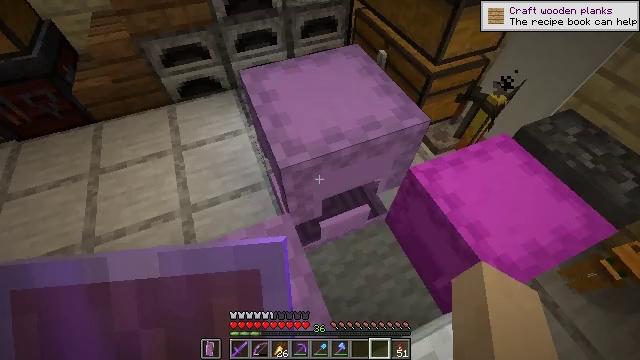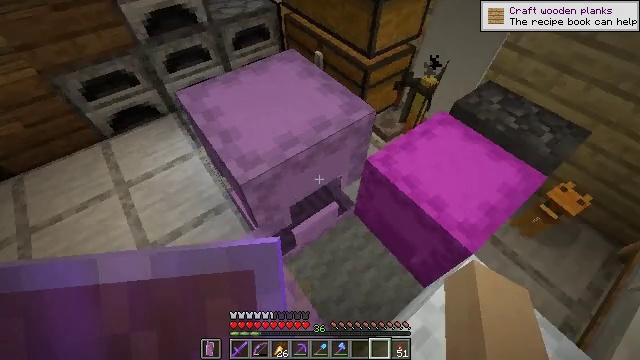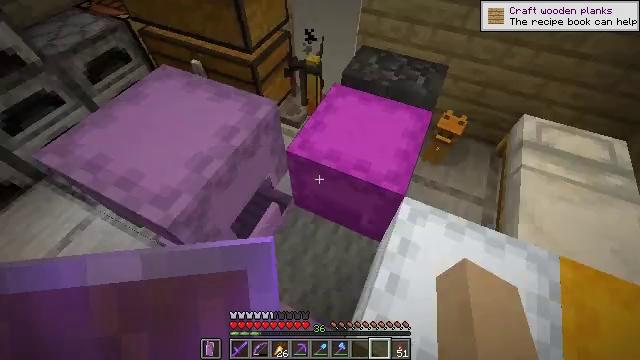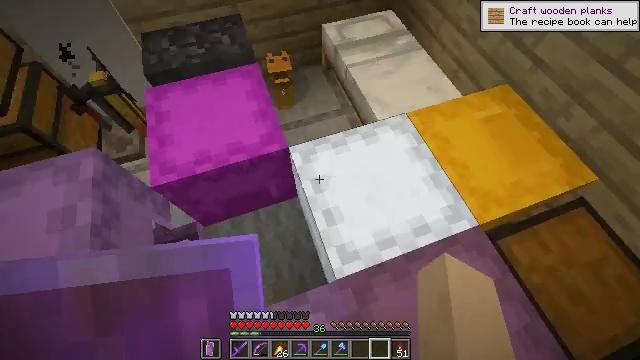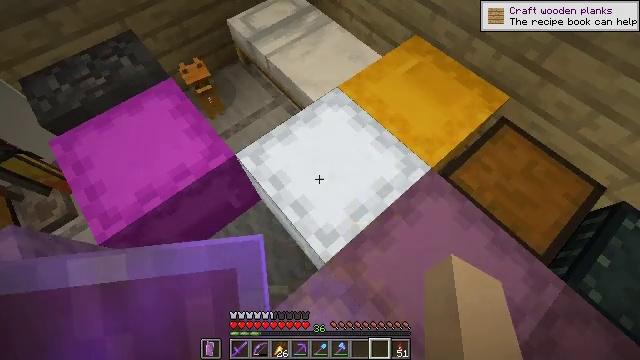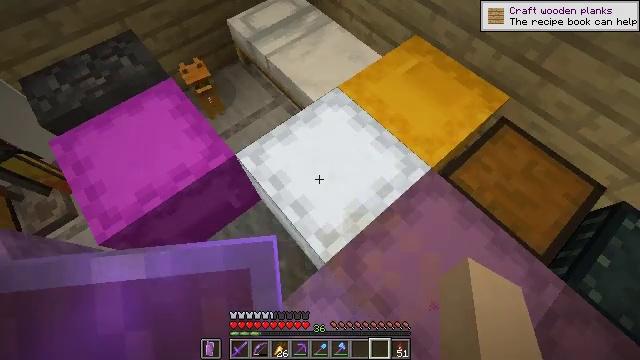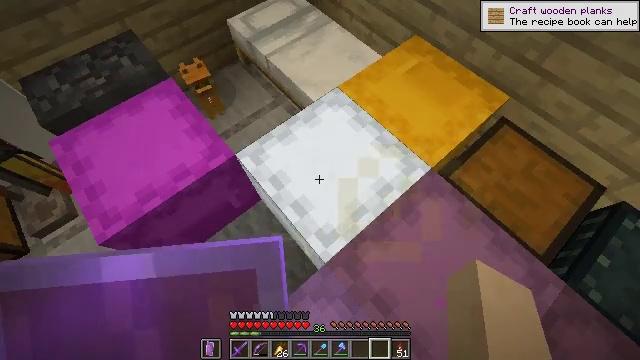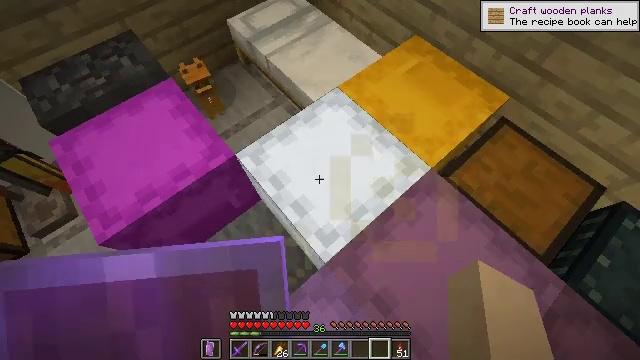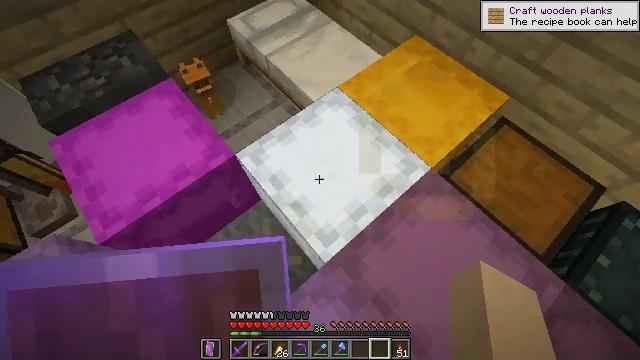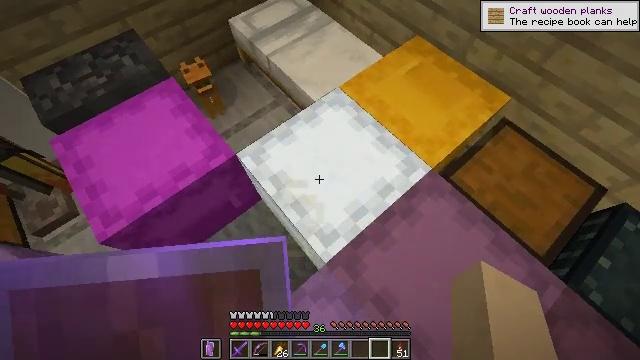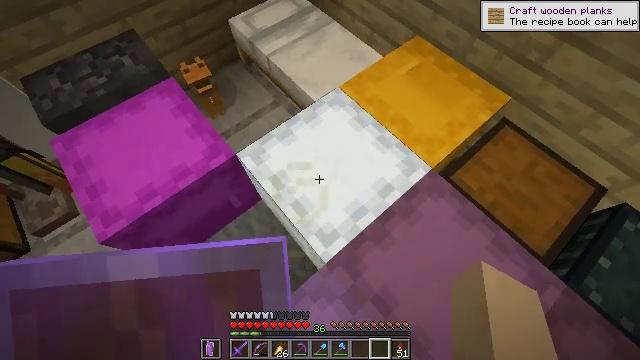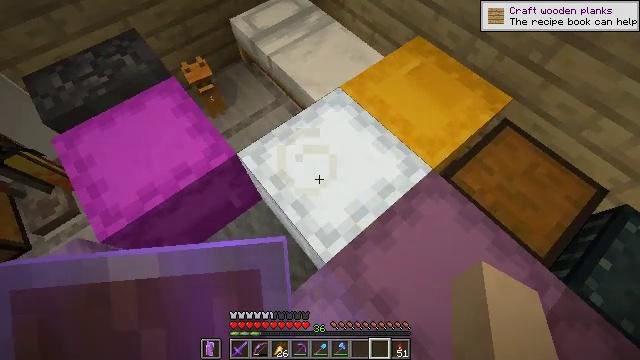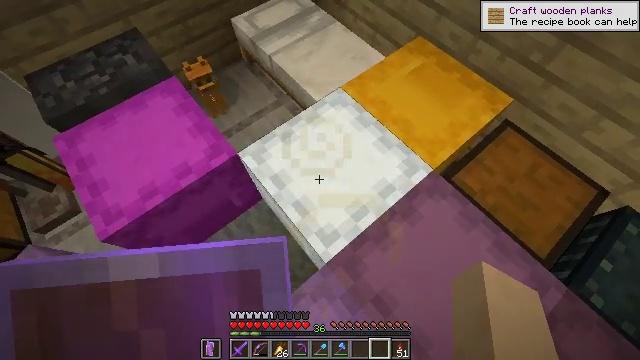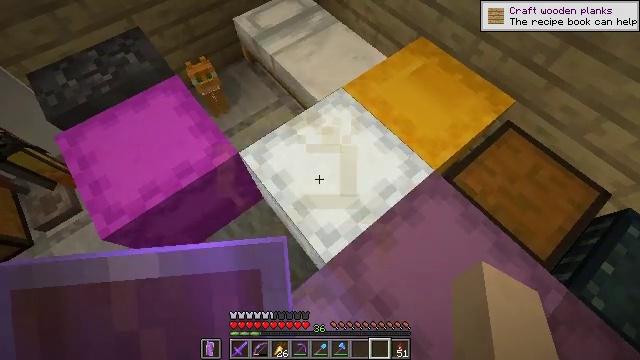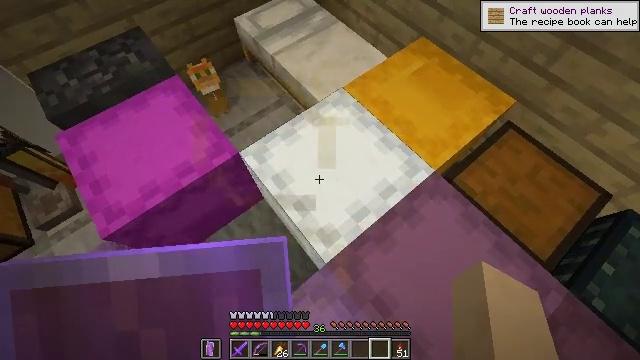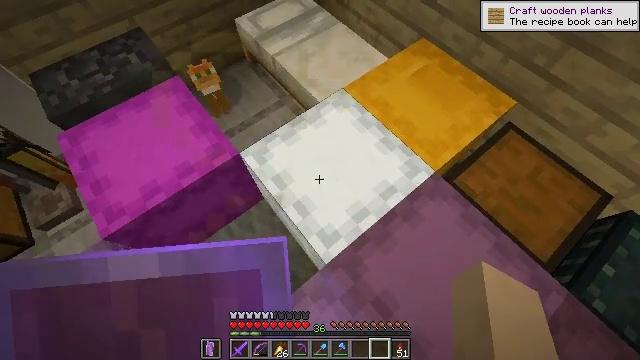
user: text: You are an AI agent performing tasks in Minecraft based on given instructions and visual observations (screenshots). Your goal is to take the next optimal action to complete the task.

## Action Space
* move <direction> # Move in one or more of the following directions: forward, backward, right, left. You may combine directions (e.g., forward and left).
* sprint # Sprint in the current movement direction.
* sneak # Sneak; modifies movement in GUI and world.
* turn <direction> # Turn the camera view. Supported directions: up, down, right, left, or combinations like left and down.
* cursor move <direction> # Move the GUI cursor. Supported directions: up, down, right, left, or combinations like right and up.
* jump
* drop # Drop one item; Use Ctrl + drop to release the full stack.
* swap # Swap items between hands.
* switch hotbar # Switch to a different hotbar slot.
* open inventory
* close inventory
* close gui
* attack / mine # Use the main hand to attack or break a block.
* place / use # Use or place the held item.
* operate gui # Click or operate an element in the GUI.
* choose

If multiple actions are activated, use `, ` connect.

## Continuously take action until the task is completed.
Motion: motion action
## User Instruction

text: Deposit the white shulker box into your inventory by mining.
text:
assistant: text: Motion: turn right, close gui
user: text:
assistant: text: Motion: turn right and down
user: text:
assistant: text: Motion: turn right and down
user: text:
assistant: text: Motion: turn right and down
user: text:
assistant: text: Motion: no_op
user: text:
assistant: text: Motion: no_op
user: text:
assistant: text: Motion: no_op
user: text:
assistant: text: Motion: no_op
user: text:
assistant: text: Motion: no_op
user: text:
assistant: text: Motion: no_op
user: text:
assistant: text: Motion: no_op
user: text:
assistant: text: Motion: no_op
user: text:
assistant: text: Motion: no_op
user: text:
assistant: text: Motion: no_op
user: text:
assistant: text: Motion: no_op
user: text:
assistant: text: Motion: move forward
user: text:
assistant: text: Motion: move forward
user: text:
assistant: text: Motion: move forward, turn left
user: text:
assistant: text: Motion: move forward, turn left and down
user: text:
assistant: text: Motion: turn left and down
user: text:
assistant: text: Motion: turn left and down
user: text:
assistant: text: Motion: turn left and down
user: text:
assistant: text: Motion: turn left and down
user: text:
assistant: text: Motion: turn left and down
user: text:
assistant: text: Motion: turn left and down
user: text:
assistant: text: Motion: move right, turn left and down
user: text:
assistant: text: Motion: move right, turn left
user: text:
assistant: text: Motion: move right, turn left
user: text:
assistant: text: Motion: turn left
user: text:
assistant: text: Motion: turn left